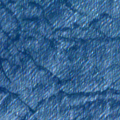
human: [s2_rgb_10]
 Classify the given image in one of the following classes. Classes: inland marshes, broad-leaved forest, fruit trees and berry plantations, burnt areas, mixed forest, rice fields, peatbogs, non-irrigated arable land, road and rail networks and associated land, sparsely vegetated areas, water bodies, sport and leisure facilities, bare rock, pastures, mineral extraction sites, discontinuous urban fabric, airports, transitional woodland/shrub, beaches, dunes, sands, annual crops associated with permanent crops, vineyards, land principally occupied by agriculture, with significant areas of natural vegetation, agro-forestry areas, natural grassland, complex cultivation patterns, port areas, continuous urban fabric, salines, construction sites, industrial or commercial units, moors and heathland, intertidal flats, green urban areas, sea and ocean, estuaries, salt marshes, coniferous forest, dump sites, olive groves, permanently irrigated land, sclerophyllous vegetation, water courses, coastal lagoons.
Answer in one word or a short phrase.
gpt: sea and ocean